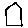
Label: house